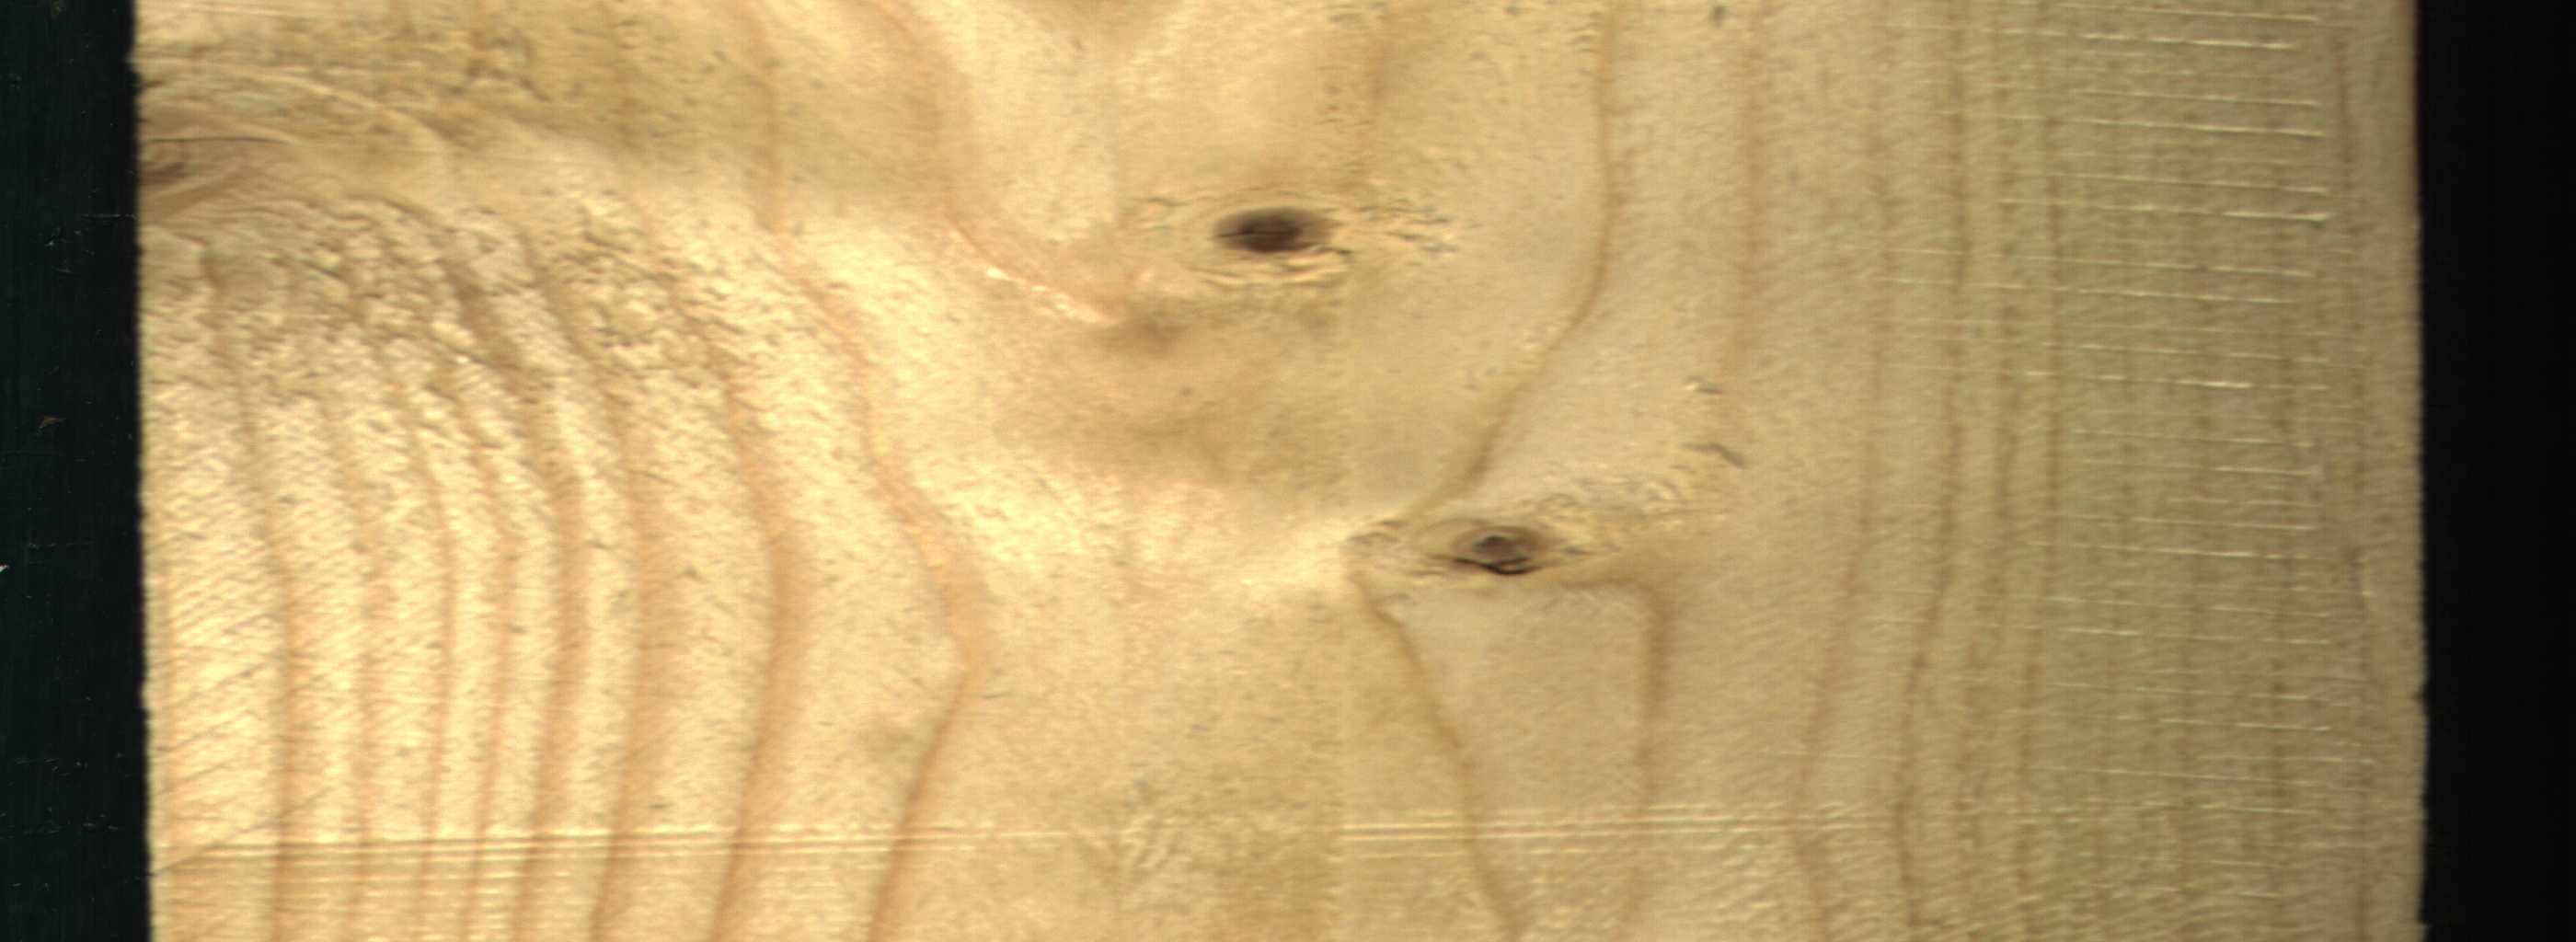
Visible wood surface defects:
Live_Knot
Live_Knot
Live_Knot